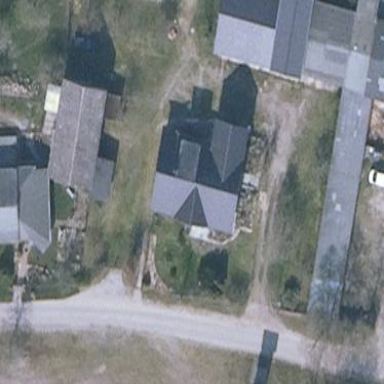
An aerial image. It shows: Gabled roof house.